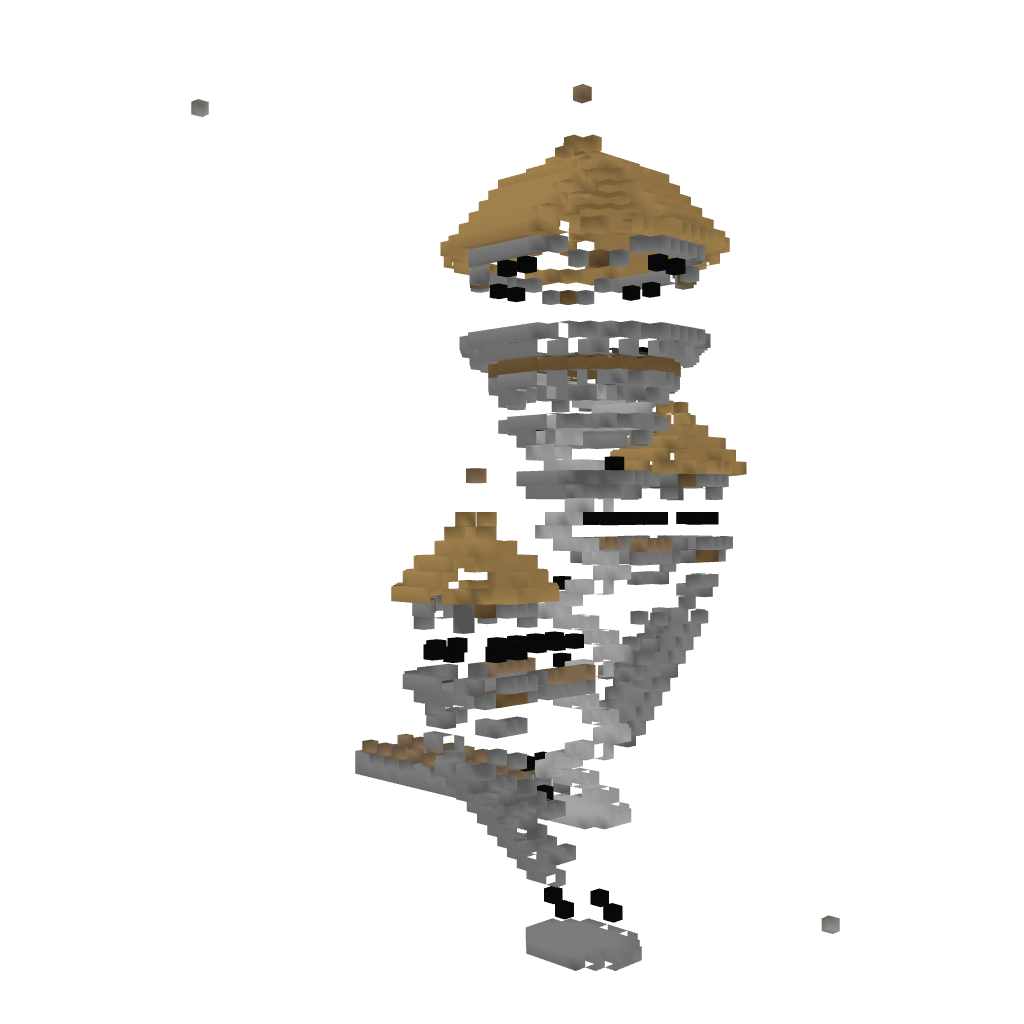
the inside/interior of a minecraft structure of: Medieval Towers